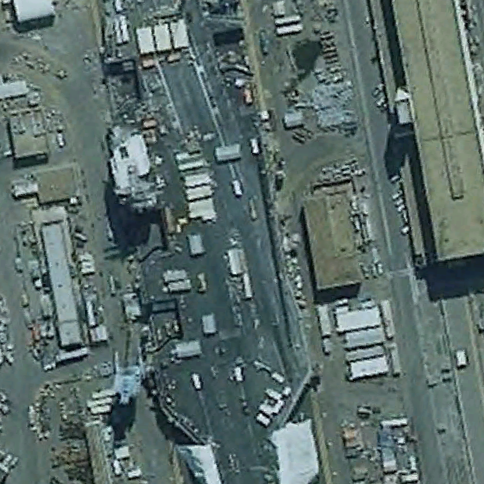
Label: aircraft_carrier